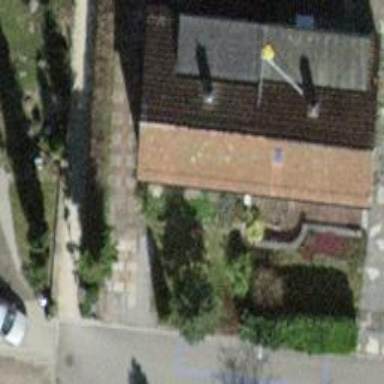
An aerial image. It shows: Semi-detached house.